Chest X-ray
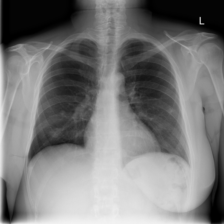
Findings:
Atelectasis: negative
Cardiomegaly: negative
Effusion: negative
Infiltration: positive
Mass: negative
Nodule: positive
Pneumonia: negative
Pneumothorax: negative
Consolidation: negative
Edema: negative
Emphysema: negative
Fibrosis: negative
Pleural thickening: negative
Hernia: negative